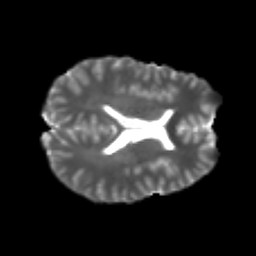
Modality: T2w
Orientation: axial
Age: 20
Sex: male
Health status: healthy
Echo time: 0.074 s